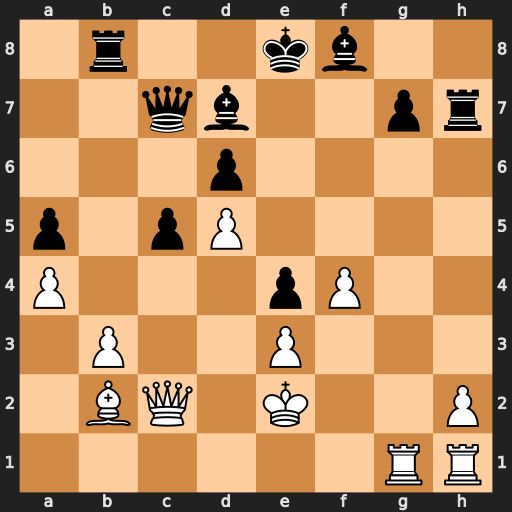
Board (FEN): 1r2kb2/2qb2pr/3p4/p1pP4/P3pP2/1P2P3/1BQ1K2P/6RR
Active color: w
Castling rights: -
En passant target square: -
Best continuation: Qxe4+ Kd8 Qxh7